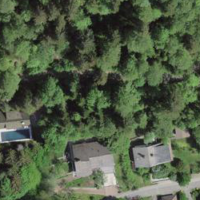
EUNIS habitat code: 55
Species observed at this site:
Vicia sepium